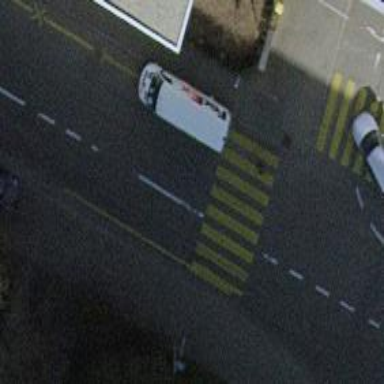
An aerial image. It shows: Zebra crossing for pedestrians.